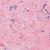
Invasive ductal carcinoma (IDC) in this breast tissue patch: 0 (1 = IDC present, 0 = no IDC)